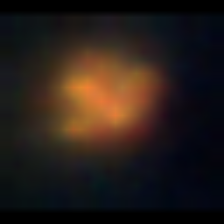
Taxon: NanoPlankton
Group: Other